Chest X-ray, PA view. Patient: 43 years old, sex M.
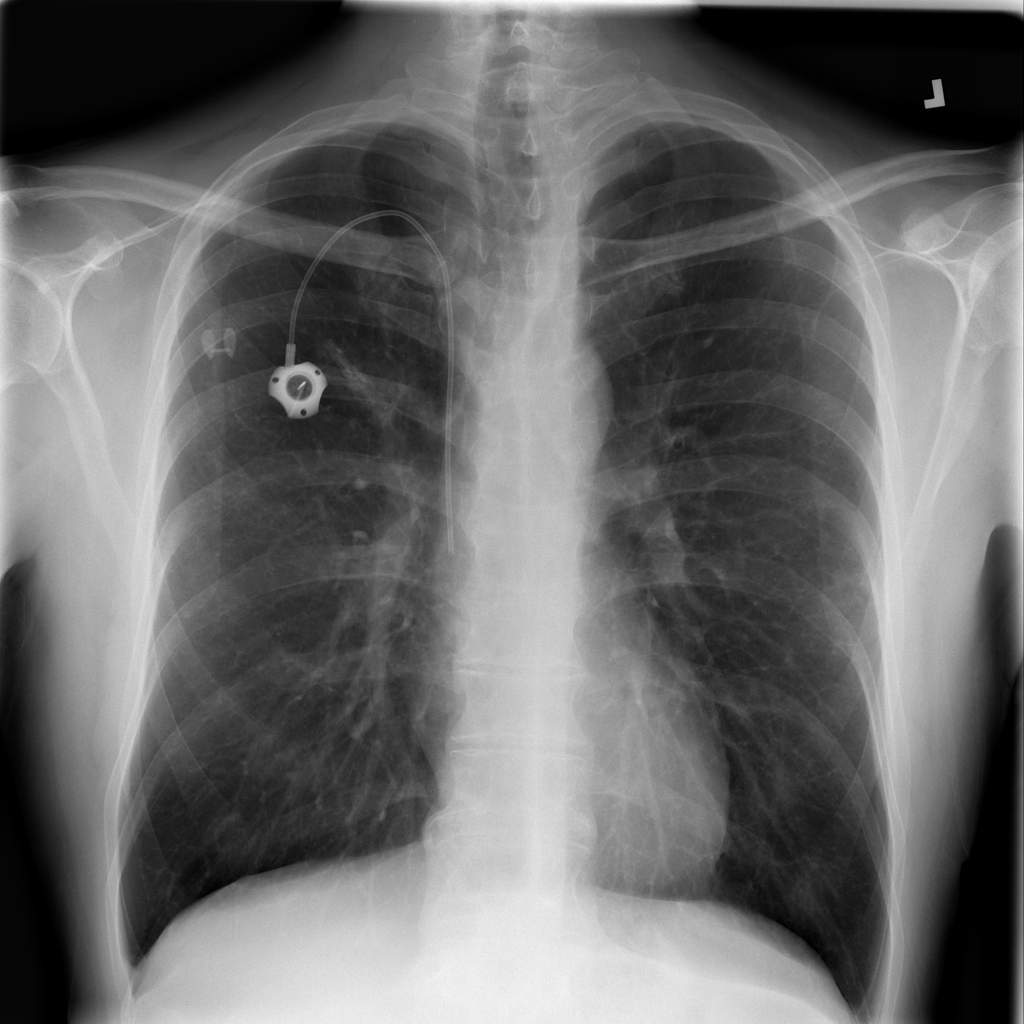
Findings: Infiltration